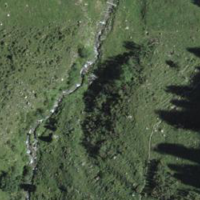
EUNIS habitat code: 32
Species observed at this site:
Rhododendron ferrugineum